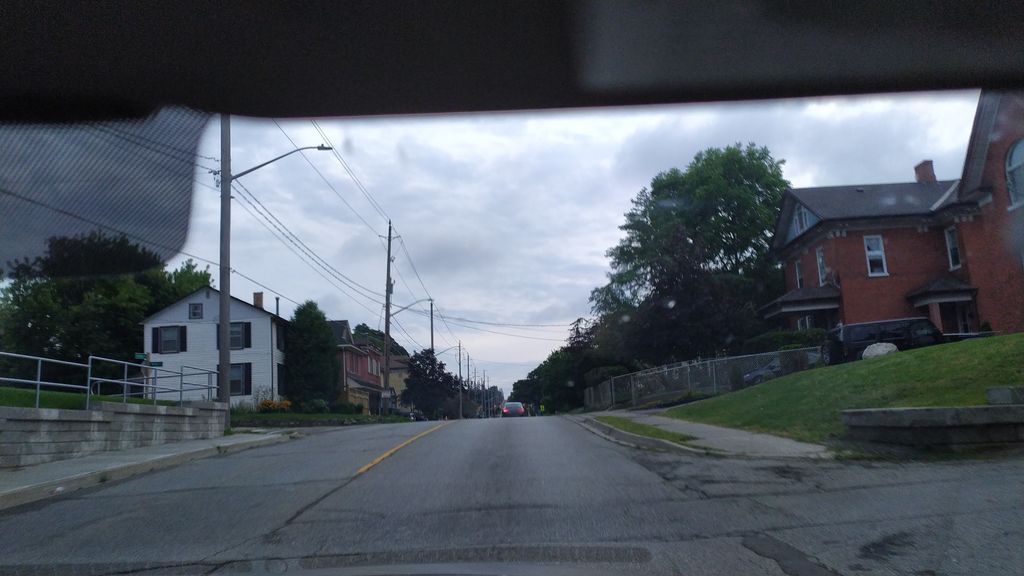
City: kitchener-waterloo